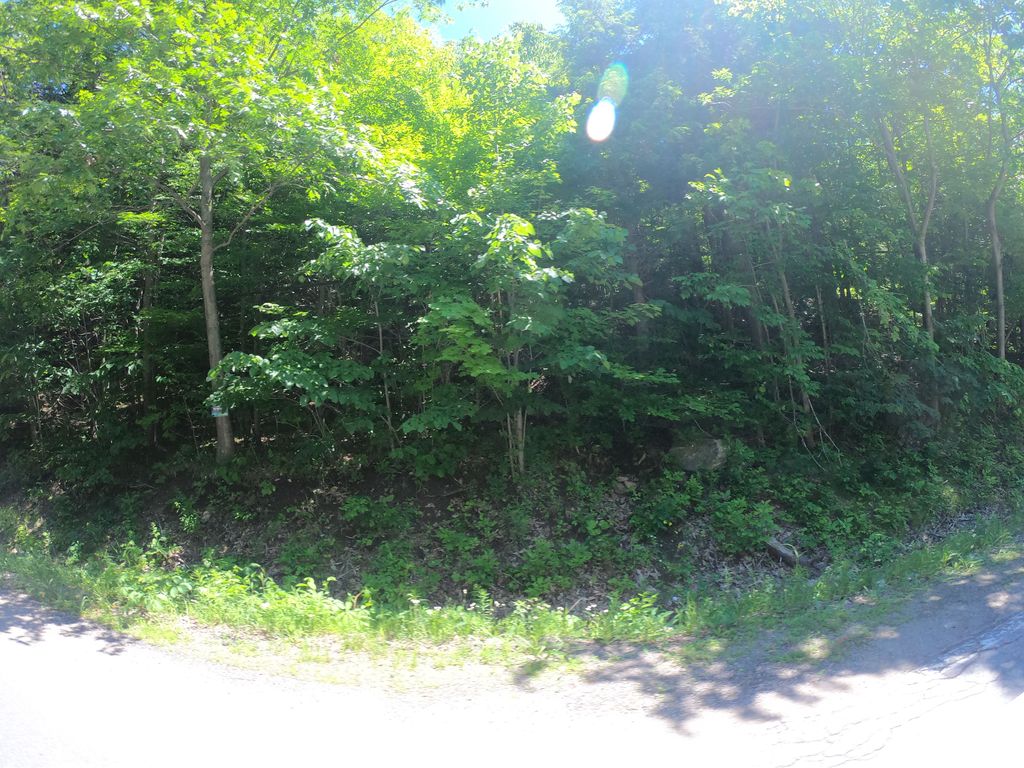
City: ottawa-gatineau